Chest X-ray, AP view. Patient: 53 years old, sex F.
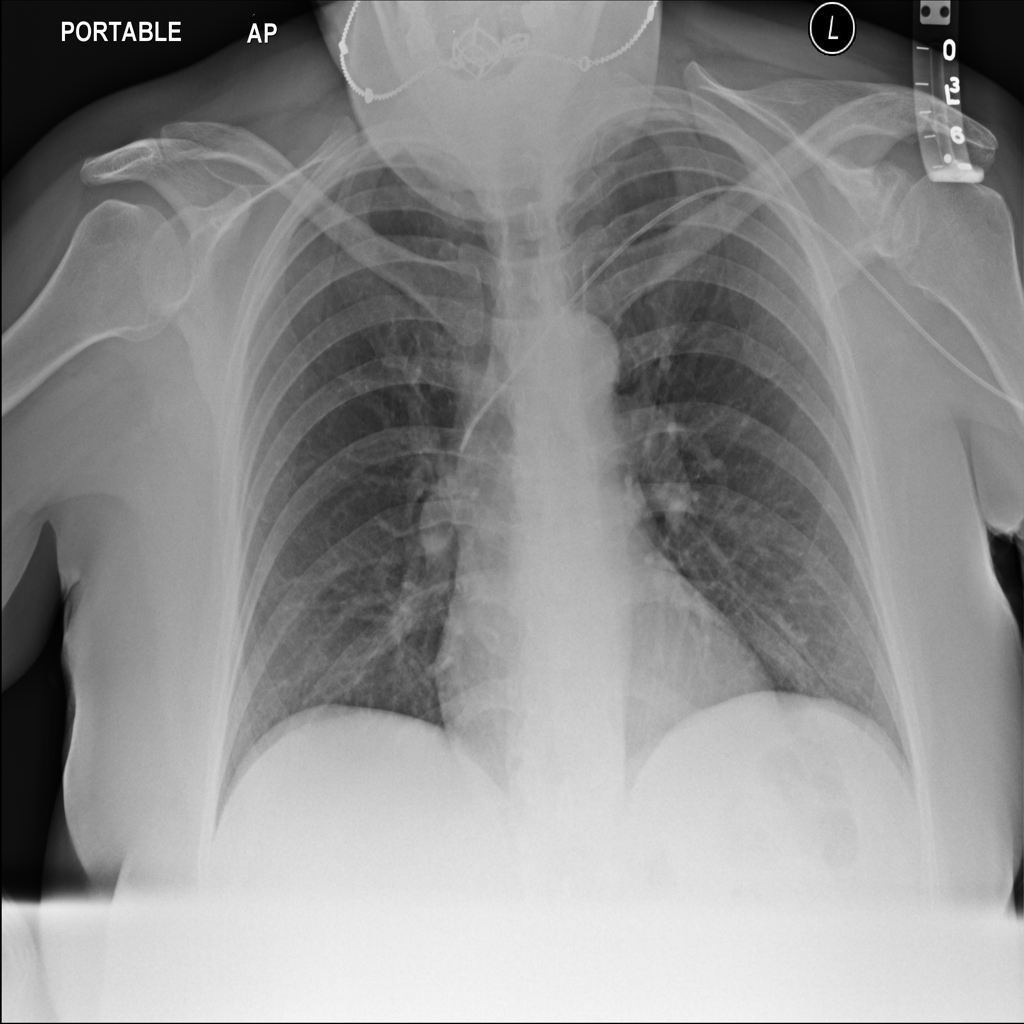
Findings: No Finding